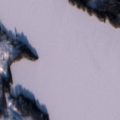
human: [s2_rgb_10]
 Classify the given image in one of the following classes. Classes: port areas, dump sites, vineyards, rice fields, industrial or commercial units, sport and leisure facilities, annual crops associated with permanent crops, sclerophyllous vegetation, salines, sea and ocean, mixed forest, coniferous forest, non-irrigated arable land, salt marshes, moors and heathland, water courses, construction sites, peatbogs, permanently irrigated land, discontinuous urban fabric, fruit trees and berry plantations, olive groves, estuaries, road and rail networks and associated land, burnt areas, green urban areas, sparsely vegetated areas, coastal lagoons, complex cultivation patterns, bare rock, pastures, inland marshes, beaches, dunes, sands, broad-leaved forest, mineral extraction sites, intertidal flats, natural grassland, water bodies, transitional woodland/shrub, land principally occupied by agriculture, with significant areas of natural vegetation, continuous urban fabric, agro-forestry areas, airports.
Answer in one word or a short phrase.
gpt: land principally occupied by agriculture, with significant areas of natural vegetation, coniferous forest, mixed forest, water bodies